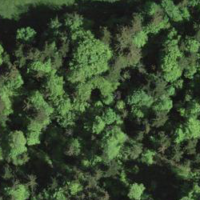
EUNIS habitat code: 44
Species observed at this site:
Allium ursinum
Oxalis acetosella